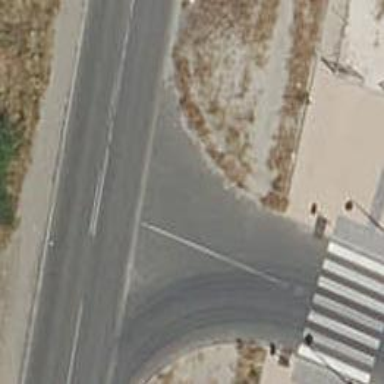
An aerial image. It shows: Kerb barrier.